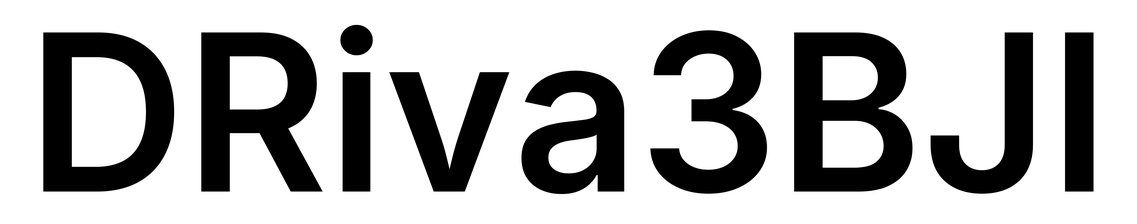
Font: Inter_SemiBold